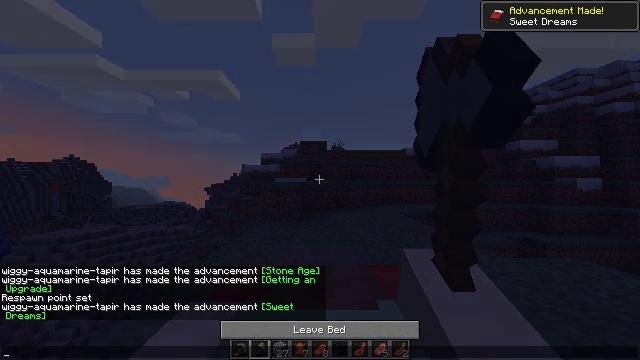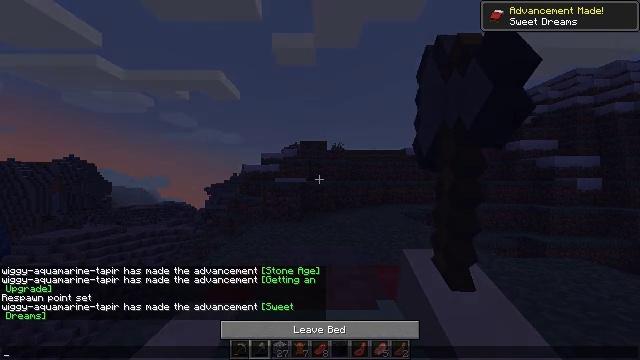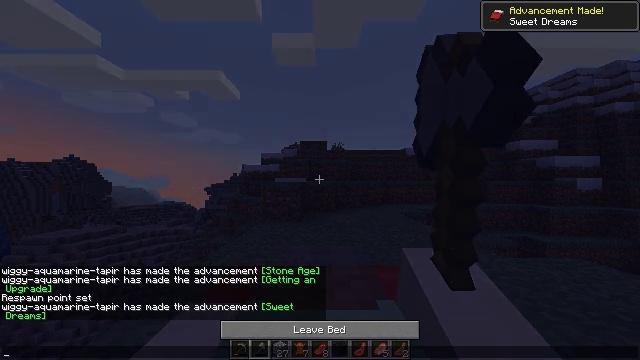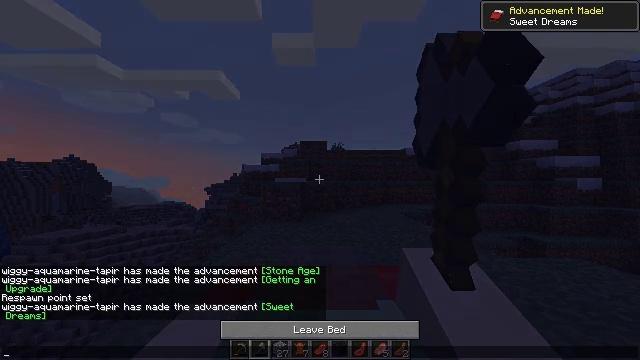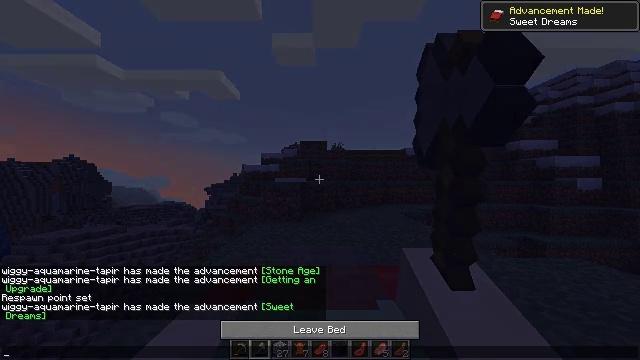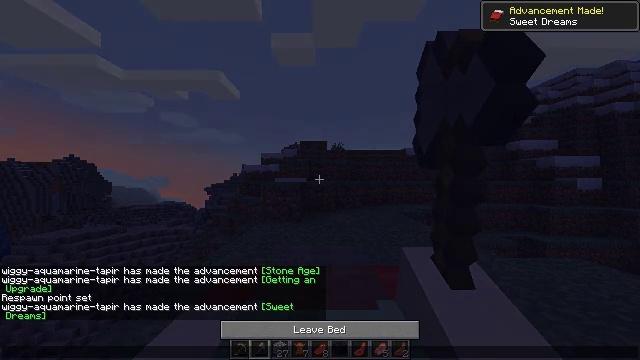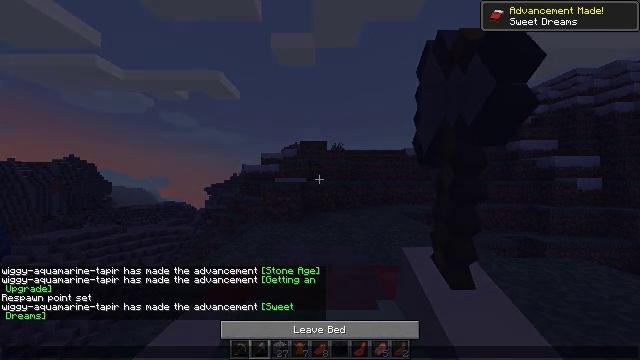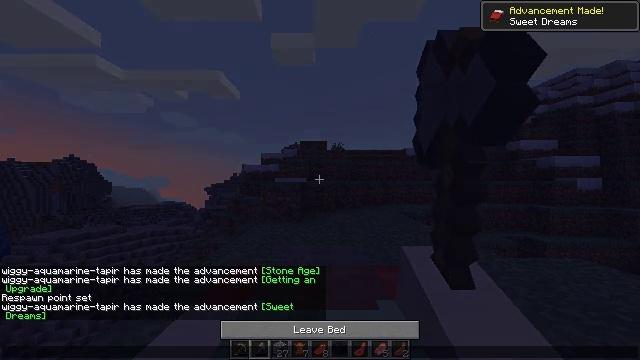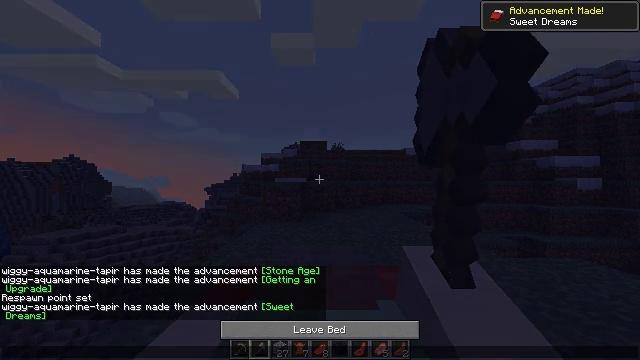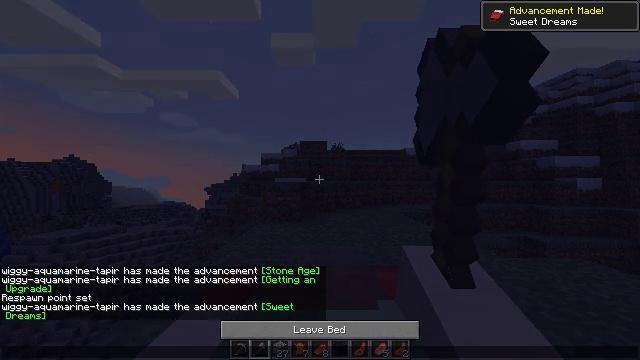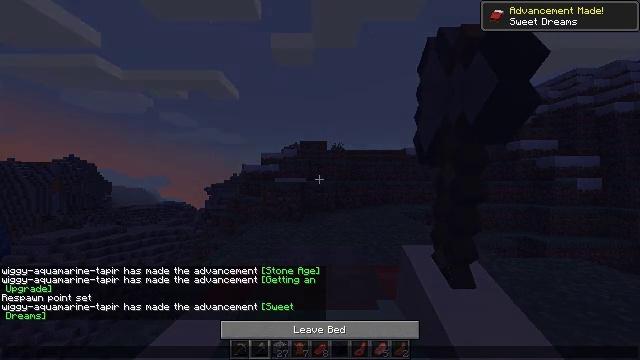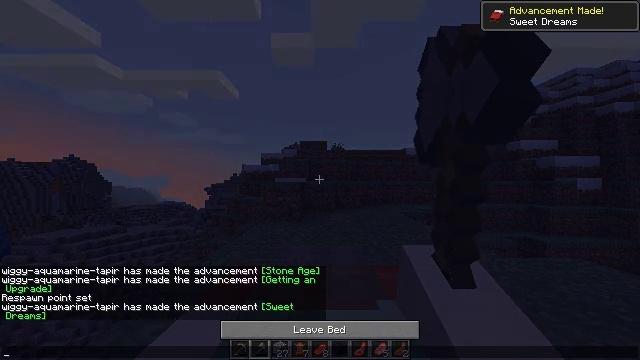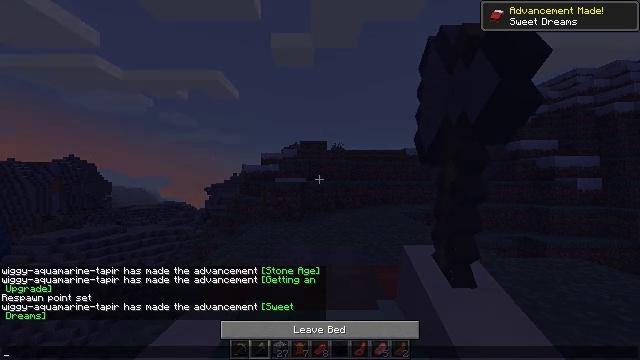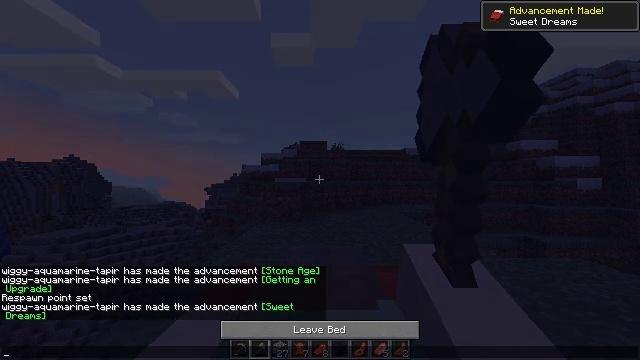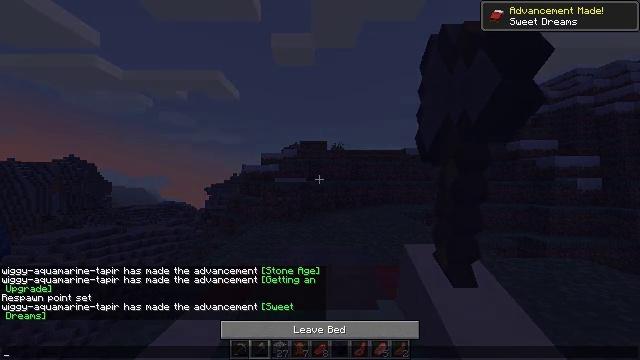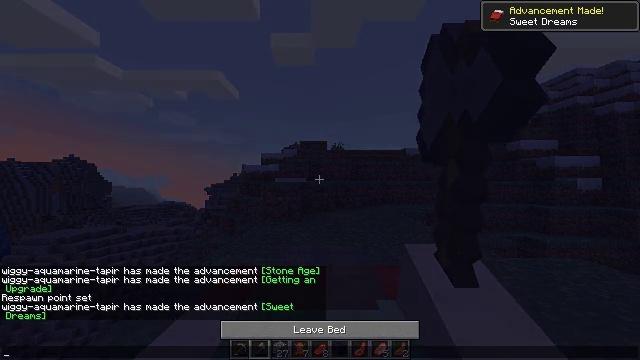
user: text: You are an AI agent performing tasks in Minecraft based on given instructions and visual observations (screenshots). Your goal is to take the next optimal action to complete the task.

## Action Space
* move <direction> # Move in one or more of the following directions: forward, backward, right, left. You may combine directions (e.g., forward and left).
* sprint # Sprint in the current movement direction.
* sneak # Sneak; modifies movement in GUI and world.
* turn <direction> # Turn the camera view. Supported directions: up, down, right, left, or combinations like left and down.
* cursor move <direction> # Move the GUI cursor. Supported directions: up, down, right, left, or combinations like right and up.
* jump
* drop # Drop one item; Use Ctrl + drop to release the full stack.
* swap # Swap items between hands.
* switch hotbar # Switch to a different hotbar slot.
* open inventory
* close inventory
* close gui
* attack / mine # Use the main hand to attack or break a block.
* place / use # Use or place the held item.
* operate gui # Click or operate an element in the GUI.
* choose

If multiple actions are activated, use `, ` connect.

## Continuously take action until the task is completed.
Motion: motion action
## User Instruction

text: Break the red bed to move it.
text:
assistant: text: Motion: no_op
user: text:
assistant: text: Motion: no_op
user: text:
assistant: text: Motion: no_op
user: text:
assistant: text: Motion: no_op
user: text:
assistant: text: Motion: no_op
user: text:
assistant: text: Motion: no_op
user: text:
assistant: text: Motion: no_op
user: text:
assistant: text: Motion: no_op
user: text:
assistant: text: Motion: no_op
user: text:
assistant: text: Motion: no_op
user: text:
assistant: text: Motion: no_op
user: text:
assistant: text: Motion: no_op
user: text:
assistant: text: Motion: no_op
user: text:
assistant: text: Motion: no_op
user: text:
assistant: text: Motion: no_op
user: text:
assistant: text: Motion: no_op
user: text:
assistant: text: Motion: no_op
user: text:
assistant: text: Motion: no_op
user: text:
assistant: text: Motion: no_op
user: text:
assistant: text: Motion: no_op
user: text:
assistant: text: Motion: no_op
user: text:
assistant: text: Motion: no_op
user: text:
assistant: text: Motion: no_op
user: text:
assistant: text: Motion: no_op
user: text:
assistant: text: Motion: no_op
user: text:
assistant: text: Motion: no_op
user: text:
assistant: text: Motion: no_op
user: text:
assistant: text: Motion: no_op
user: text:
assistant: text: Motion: no_op
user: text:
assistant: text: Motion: no_op